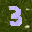
Label: 3